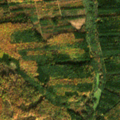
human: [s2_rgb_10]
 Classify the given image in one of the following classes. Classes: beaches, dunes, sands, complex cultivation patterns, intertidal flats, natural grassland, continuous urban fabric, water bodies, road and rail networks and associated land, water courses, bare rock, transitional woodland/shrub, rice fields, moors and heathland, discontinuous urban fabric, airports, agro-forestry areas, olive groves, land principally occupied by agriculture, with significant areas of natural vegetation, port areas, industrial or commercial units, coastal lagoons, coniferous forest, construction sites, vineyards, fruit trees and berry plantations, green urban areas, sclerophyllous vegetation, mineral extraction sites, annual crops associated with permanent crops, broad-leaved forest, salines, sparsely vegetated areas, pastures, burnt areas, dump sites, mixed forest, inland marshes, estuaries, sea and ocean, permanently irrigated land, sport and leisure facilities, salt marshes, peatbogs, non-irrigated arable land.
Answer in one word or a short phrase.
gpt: non-irrigated arable land, broad-leaved forest, mixed forest